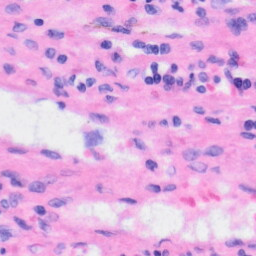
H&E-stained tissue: Liver